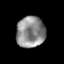
Tissue: prostate
Cell type: T cells
Senescence score: 0.3369
Nuclear area (px): 878
Mean DAPI intensity: 139.795